Aerial crown-view tile of a tropical tree (Barro Colorado Island, Panama), acquired 20250124:
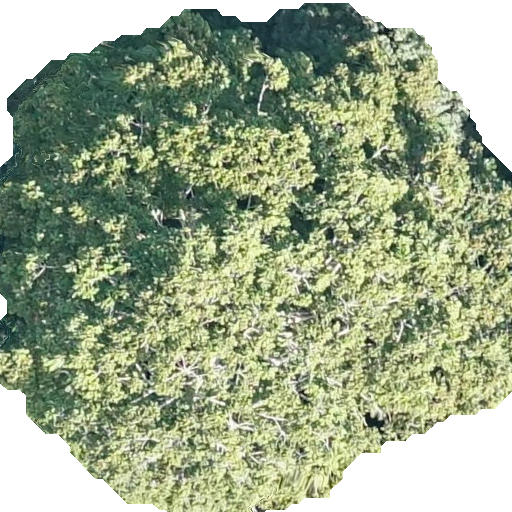
Species: Sterculia apetala
GBIF accepted scientific name: Sterculia apetala
Crown area: 325.549 m²